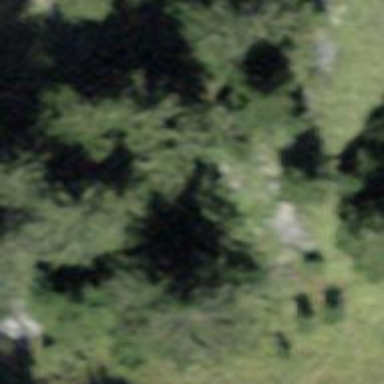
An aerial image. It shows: Forest area.